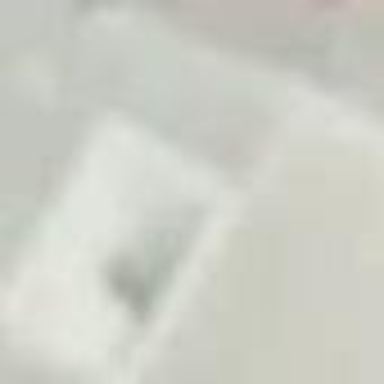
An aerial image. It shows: Part of building.